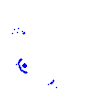
Particle: proton